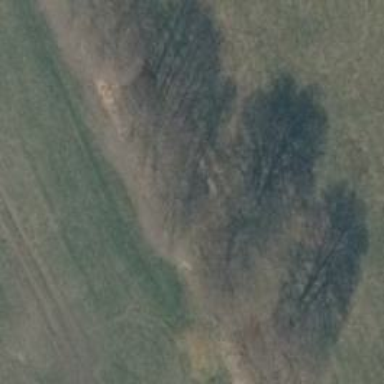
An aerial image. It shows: Row of deciduous broadleaved trees.